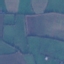
Label: Pasture